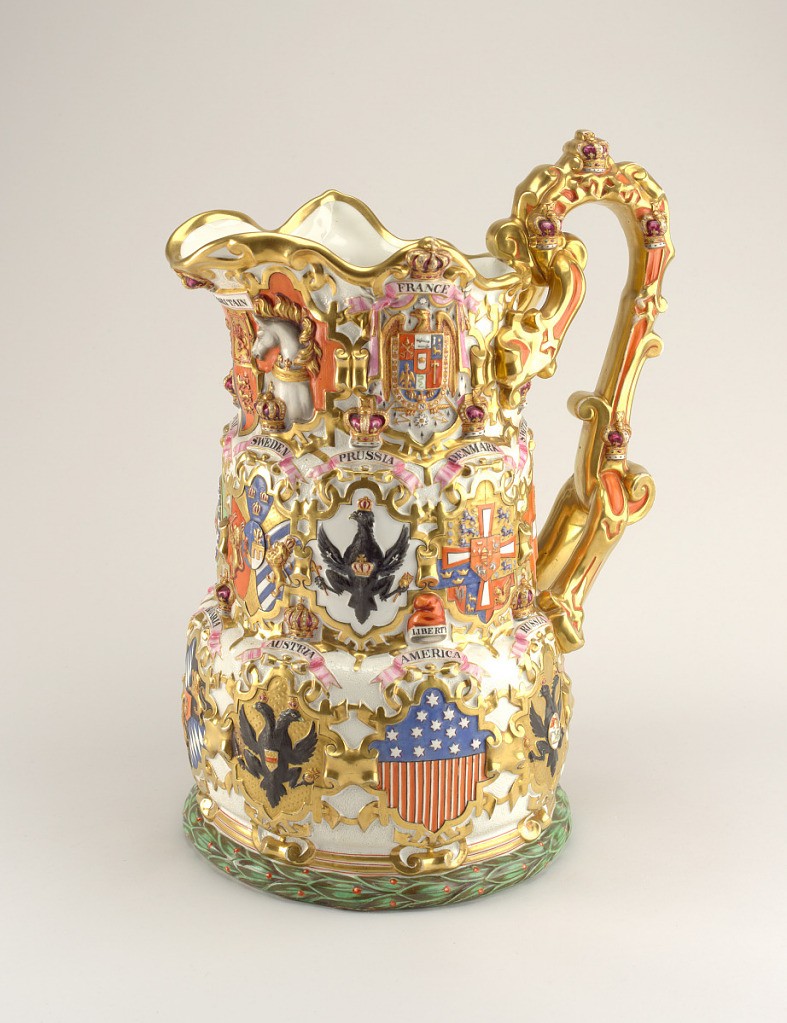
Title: Pitcher
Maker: Henry Baggeley
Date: ca. 1855
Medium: porcelain, vitreous enamel, gold
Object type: pitcher
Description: A parian ware pitcher featuring the coats of arms of the nations that participated in the Exposition Universelle held in Paris in 1855 in relief, with strapwork ornament.